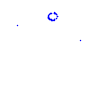
Particle: proton